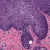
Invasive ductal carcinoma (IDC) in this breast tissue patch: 0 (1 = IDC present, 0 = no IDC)